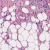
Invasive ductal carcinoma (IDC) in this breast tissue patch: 1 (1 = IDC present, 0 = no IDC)